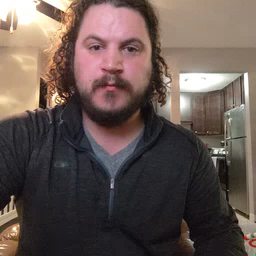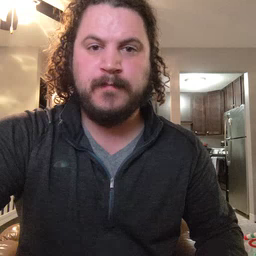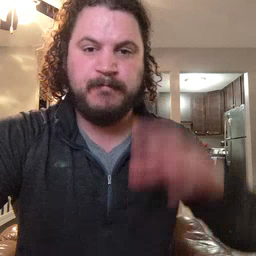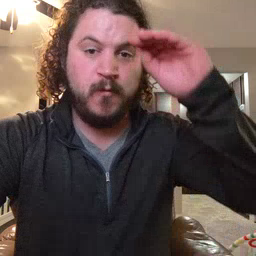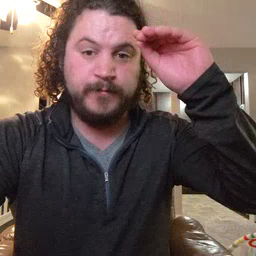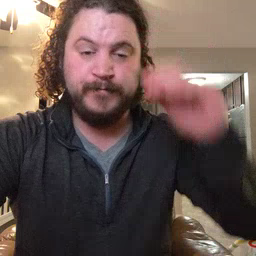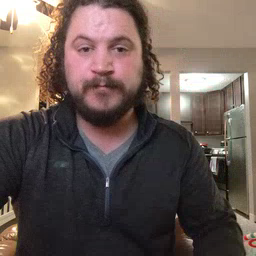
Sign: boy